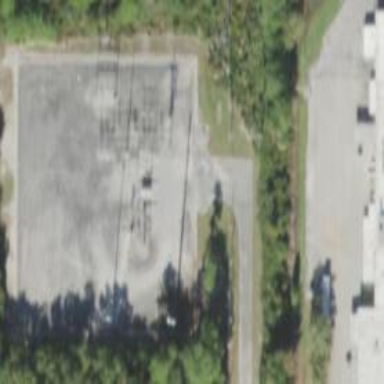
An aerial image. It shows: Distribution level power substation surrounded by fence.